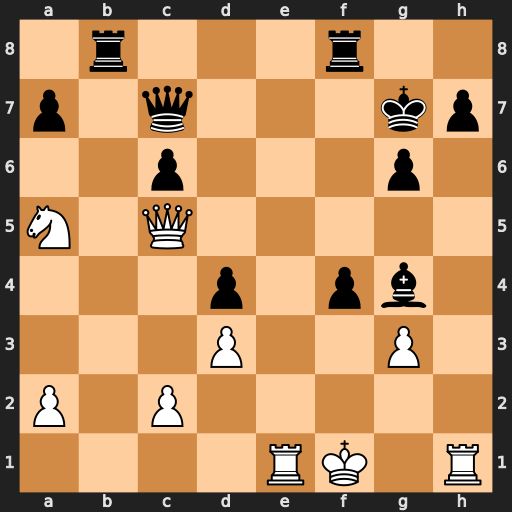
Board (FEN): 1r3r2/p1q3kp/2p3p1/N1Q5/3p1pb1/3P2P1/P1P5/4RK1R
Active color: w
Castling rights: -
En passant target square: -
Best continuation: Re7+ Qxe7 Qxe7+